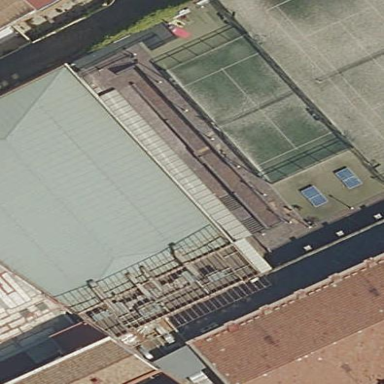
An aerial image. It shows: Paddle-tennis court in leisure land pitch.